Question: I aim to make a quiz application for android. I am planning that the user pushes next button and the quiz goes to next question (Like in the image) . The question count is not specified. So should i use a new layout for each question ?

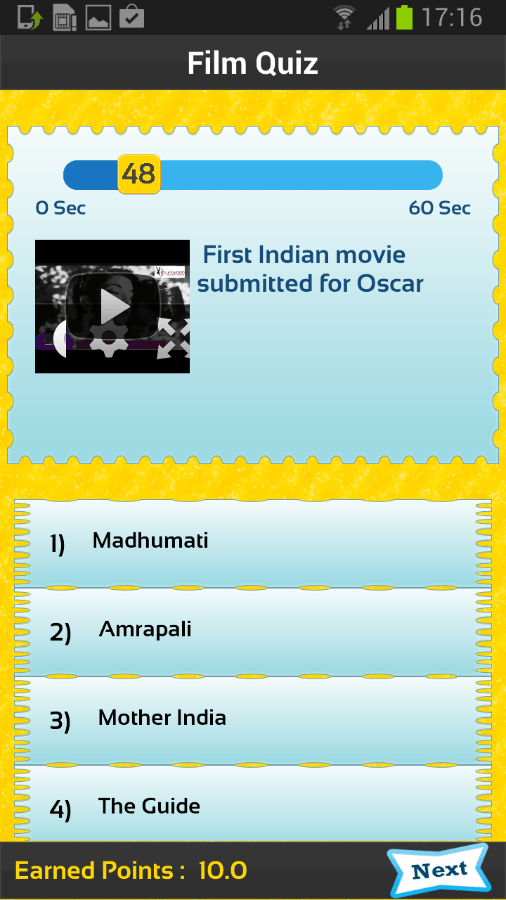
Answer: If I were you, I would try to reuse same layout with new values.